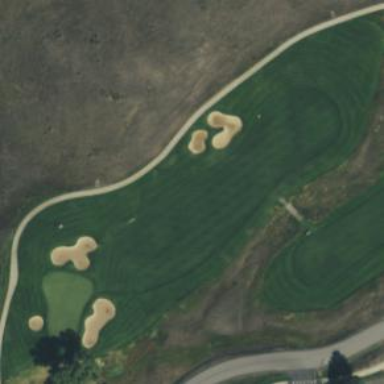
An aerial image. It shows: Area with grass used as rough in golf course.